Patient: sex M, age 60
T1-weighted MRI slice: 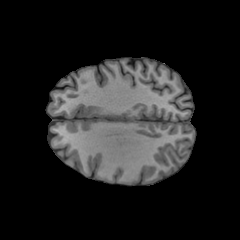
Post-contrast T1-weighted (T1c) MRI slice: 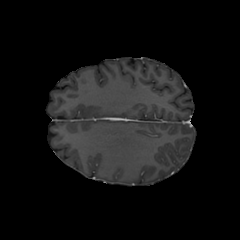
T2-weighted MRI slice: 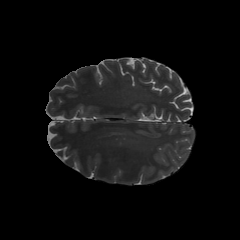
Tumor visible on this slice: no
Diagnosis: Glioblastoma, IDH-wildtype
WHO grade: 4